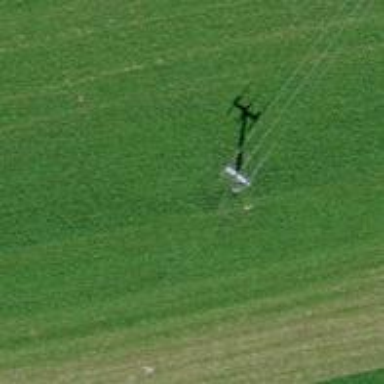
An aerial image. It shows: Power pole.